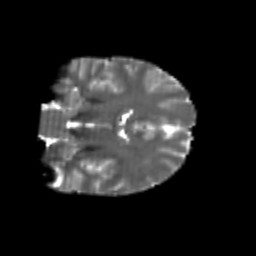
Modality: T2w
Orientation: coronal
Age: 20
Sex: male
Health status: healthy
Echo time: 0.074 s